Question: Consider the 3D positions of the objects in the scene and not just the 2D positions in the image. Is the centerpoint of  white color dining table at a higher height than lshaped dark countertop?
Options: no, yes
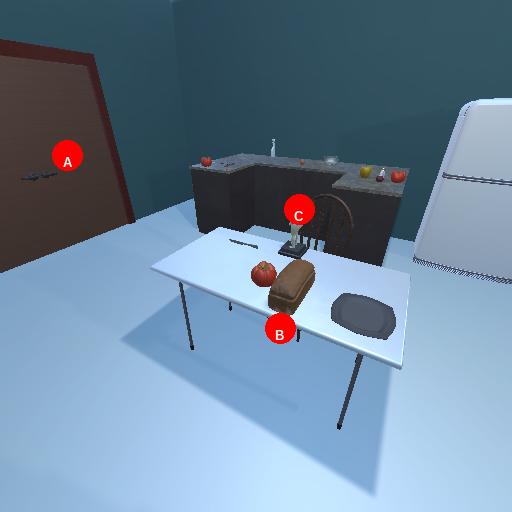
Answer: no